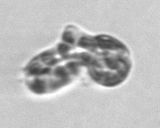
Label: Karenia